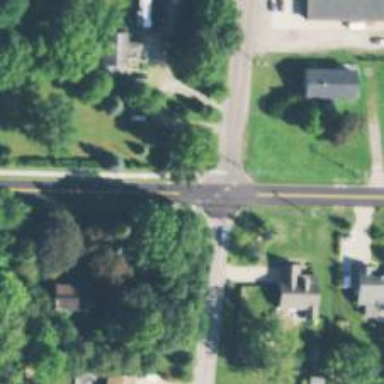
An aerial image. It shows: Marked road crossing.